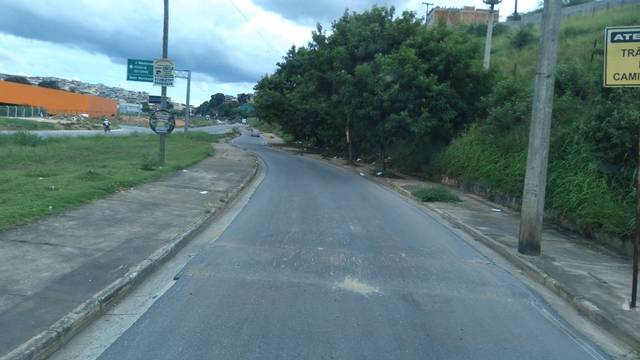
Region: Brazil
Coordinates: -19.845, -43.887